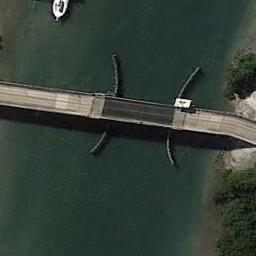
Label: bridge